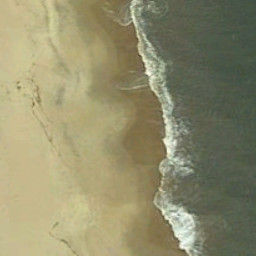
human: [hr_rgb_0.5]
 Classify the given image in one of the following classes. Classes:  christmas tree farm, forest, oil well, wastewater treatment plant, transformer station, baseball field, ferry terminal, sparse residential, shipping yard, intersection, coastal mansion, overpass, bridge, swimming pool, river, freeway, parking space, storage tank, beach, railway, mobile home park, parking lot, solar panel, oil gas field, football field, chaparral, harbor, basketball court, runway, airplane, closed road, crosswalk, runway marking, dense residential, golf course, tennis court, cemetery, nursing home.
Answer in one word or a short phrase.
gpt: beach